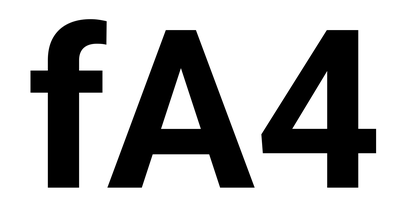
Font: Roboto_Bold